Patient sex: M
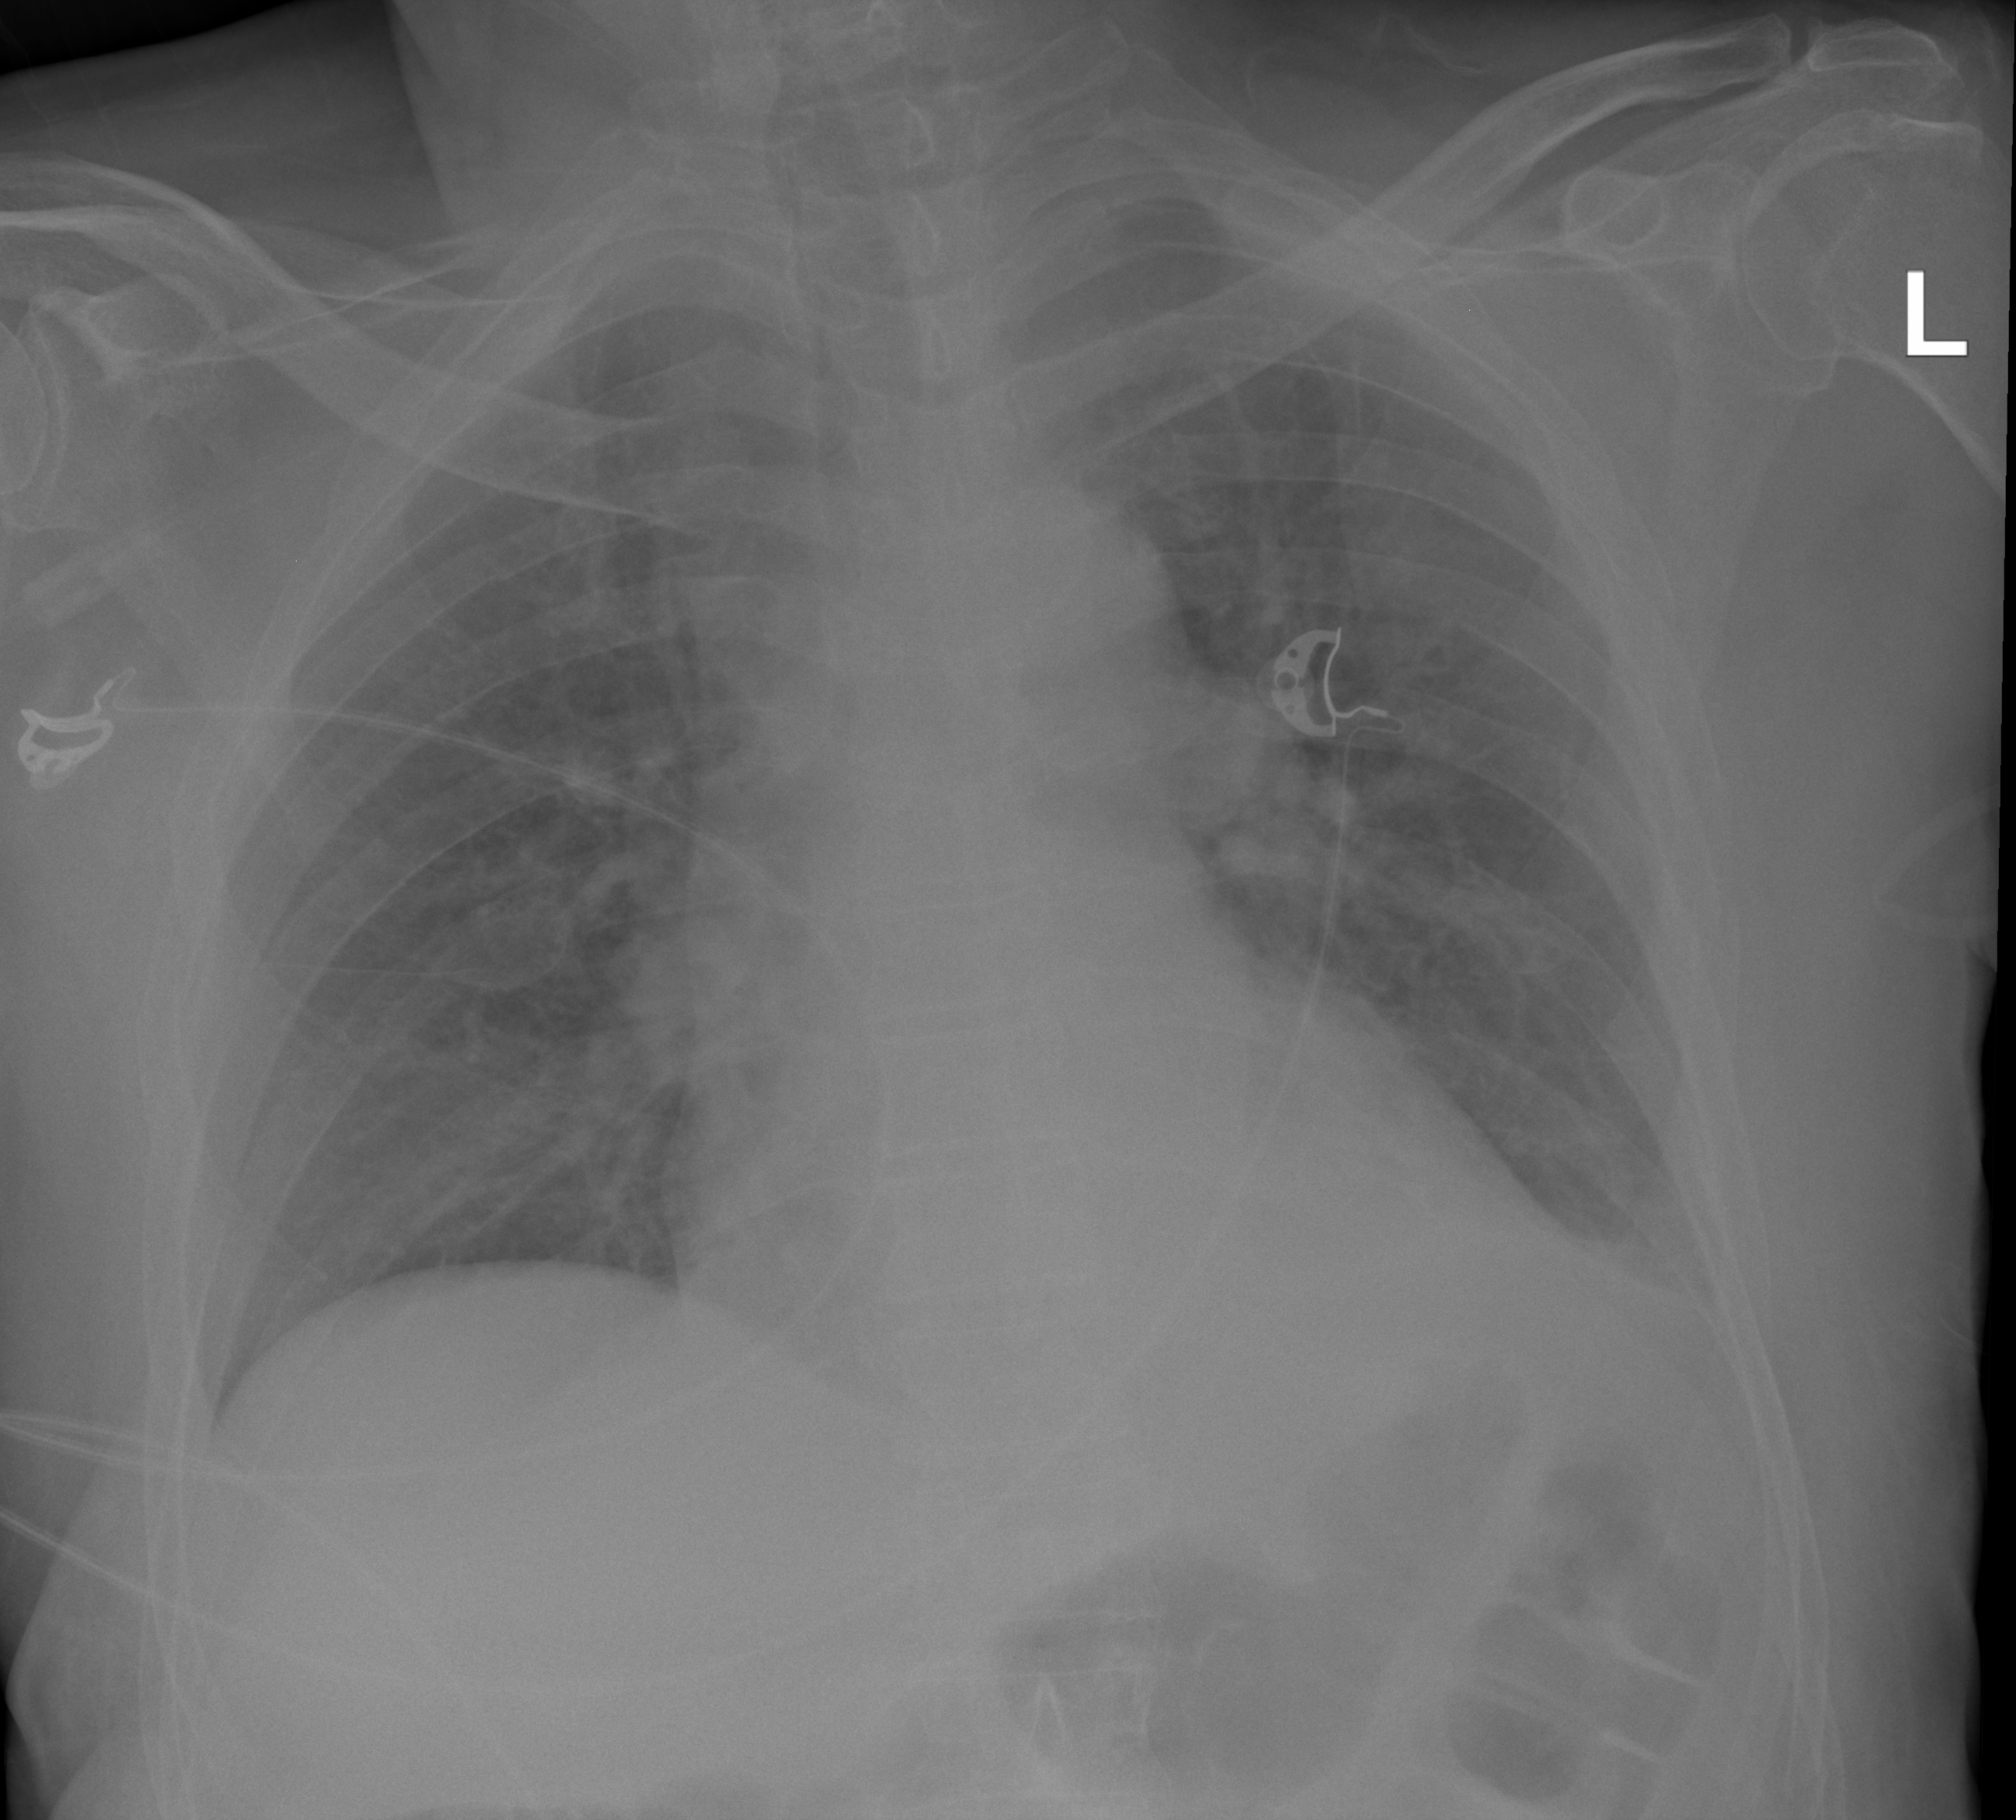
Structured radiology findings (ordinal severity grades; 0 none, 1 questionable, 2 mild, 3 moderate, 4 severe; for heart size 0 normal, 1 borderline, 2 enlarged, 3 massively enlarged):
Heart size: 1
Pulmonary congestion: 2
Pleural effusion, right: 0
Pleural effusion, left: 2
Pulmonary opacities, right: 1
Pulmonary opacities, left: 1
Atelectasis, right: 0
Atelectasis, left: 2